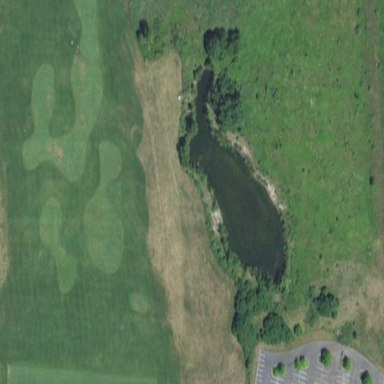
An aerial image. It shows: Driving range for golf on grass.